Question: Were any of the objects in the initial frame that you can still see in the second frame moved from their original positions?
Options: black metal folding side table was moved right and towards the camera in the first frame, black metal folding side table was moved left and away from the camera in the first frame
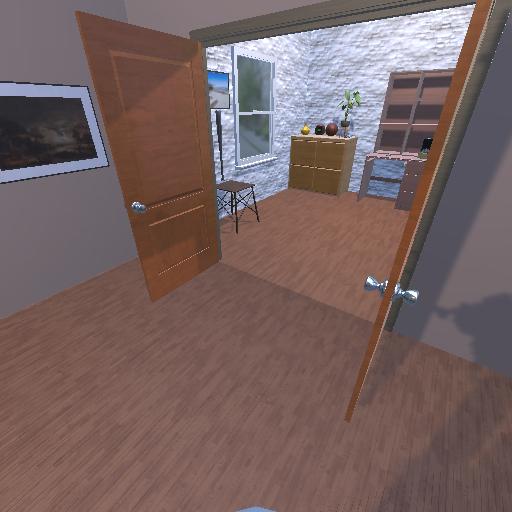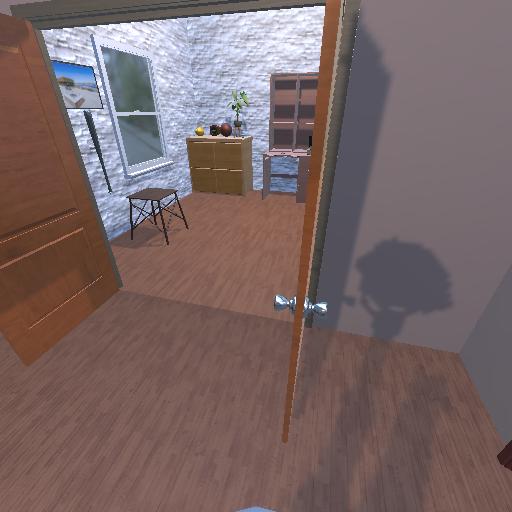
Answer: black metal folding side table was moved right and towards the camera in the first frame